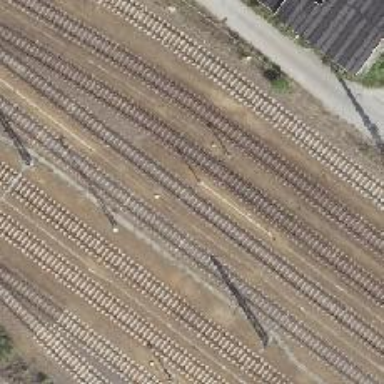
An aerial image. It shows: Railway signal.